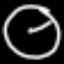
Label: clock